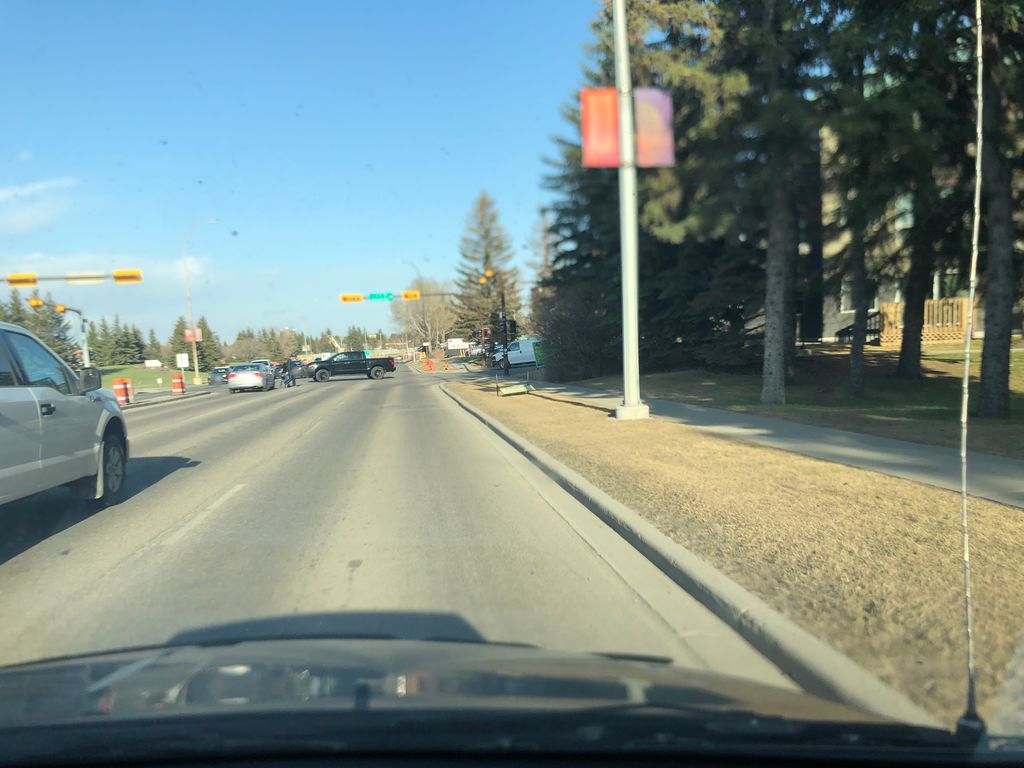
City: calgary